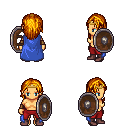
a pixel art fantasy rpg character, female body template, human, tanned skin, blue cape, red pants, dark blonde long hairstyle, gold tiara, cloth bracers, maroon shoes, shield, four views (front, back, left, right), 2x2 character sprite sheet, small pixel art, hard edges, no anti-aliasing